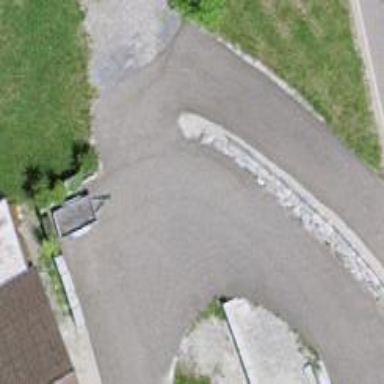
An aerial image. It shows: Driveway.